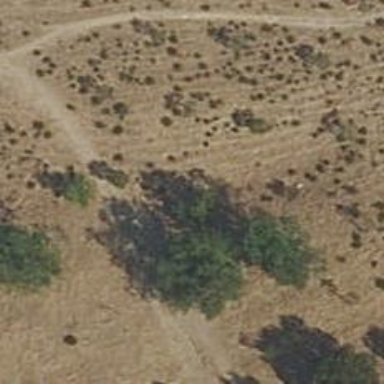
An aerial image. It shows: Dirt path.